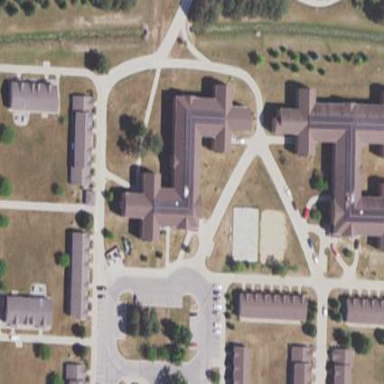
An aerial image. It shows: Dormitory building.